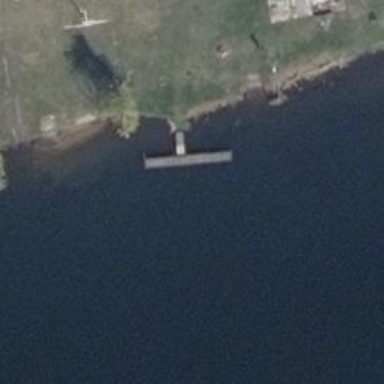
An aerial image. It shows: Man-made pier.